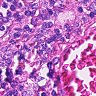
Metastatic tissue present: no